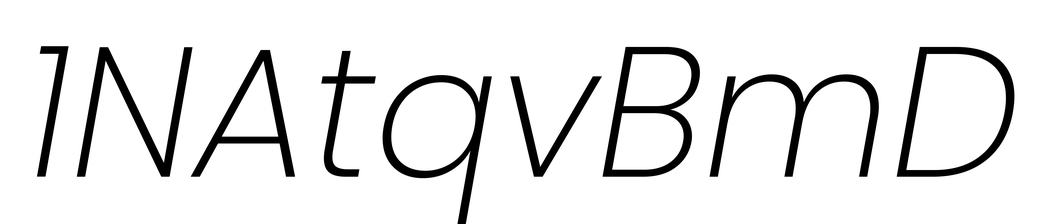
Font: Poppins-ExtraLightItalic